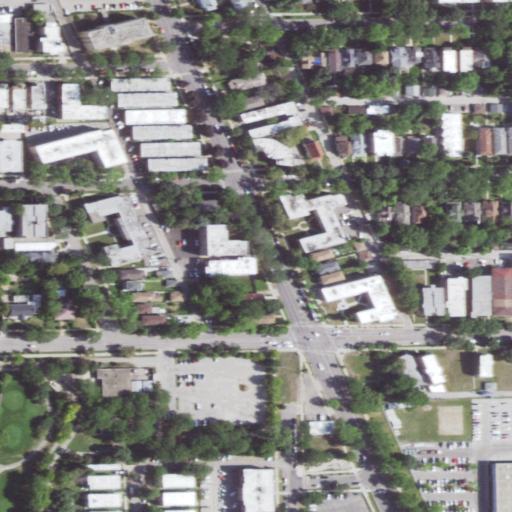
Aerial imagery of ridge(s) in Illinois named Rogers Ridge containing medium intensity development, low intensity development, high intensity development, and open development